Question: I make one UITableView Controller had static cell. And I set number of rows 3 in Storyboard. But rows does not set 3, just be made more and more like this screen shot. I don't touch any programatic code. Did I have to make it programmatically?

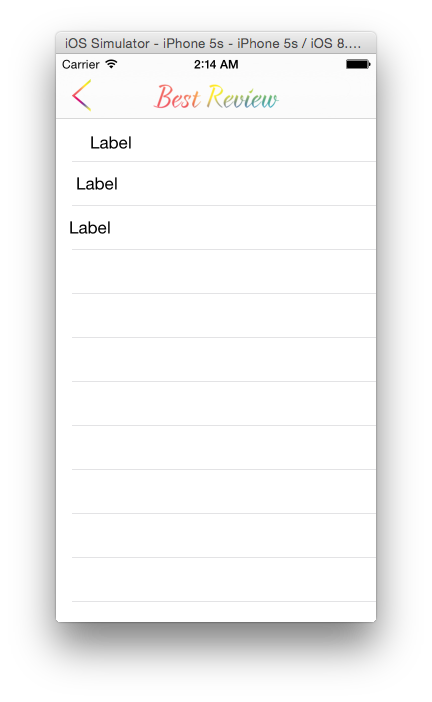
Answer: That's the normal behavior of a UITableView. Even though you only have 3 rows, the view itself extends to the bottom, and it shows where the cells would be if you had data in them. To fix, do one of two things: customize the UITableView so the dividing line between cells is invisible [UIColor clearColor], or change the size of the UITableView's height depending on how many cells you have.